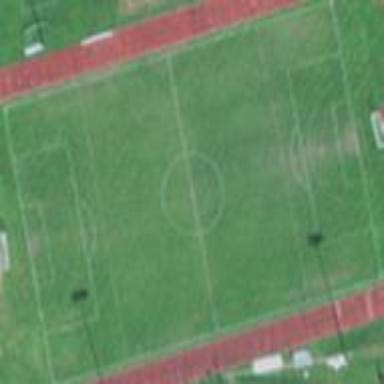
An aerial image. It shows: Soccer pitch for leisure land activities.